Question: I'm trying to parse the date which is in the following format
'''
dateFormat: "d-M-y" // returns 10-Oct-13
'''
I'm using 'jQuery UI' for formatting date.
Below is my code:
'''
var d1 = new Date("10-Oct-13");
alert(d1); //Invalid in FF and IE, works in chrome
'''

Seems weird, here is my <URL> for reproducing the bug in FF and IE.
I don't want to use plugin, since it is working chrome.
Please share your thoughts.
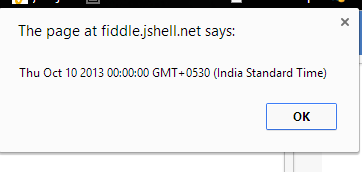
Answer: From the <URL>:
> dateStringString value representing a date. The string should be in a format recognized by the <URL>.
Essentially you're passing a string in an unsupported date format as the 'dateString' parameter of the constructor, so the JavaScript engine is (correctly) stating that it's an invalid date. Chrome seems to be slightly more forgiving with the date formats it allows, but that's non-standard.
You can use the <URL> function to obtain a Date object representing your selected date:
'''
var d1 = $('#lastAssimilationDate').datepicker("getDate");
'''